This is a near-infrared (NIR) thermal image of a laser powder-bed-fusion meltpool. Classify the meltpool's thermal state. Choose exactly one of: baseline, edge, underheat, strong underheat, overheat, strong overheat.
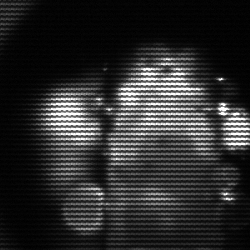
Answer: strong underheat